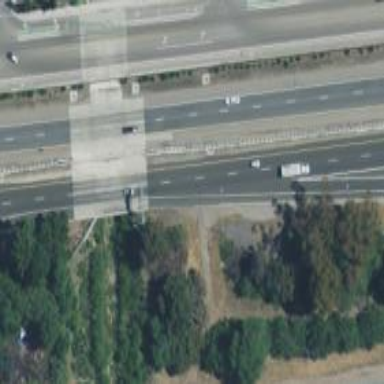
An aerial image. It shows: Motorway junction.